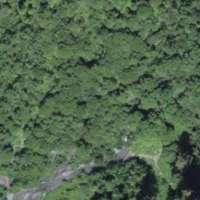
EUNIS habitat code: 23
Species observed at this site:
Astrantia major
Geum rivale
Tozzia alpina
Cyaniris semiargus
Equisetum sylvaticum
Boloria dia